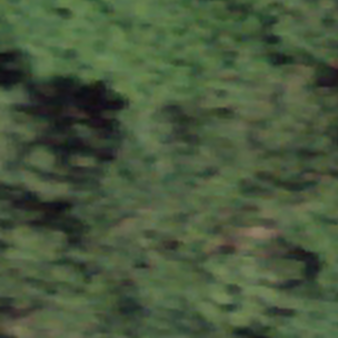
Label: other